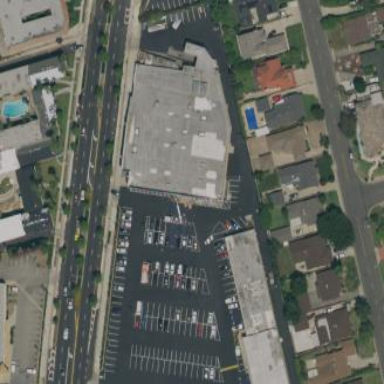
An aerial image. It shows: Retail building.